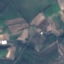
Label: PermanentCrop